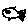
Label: fish